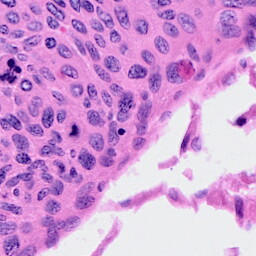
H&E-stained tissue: Cervix